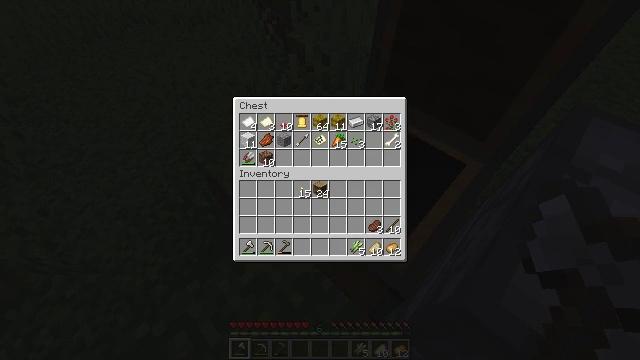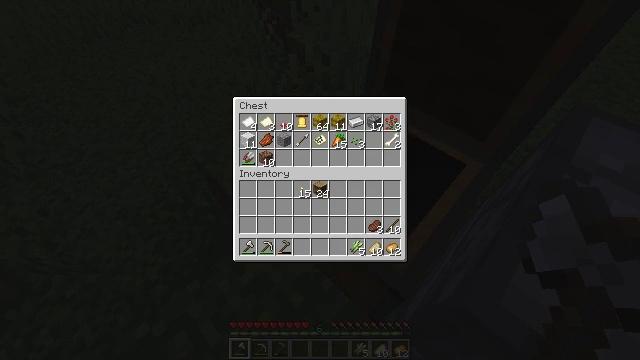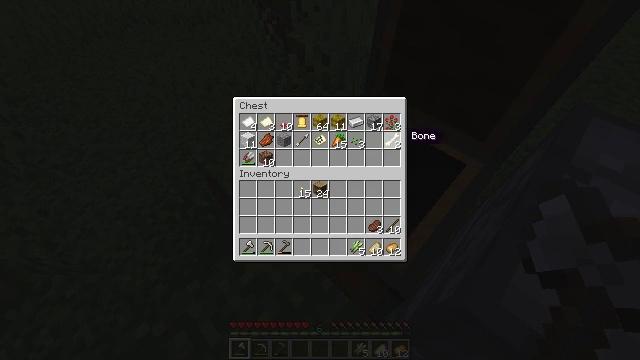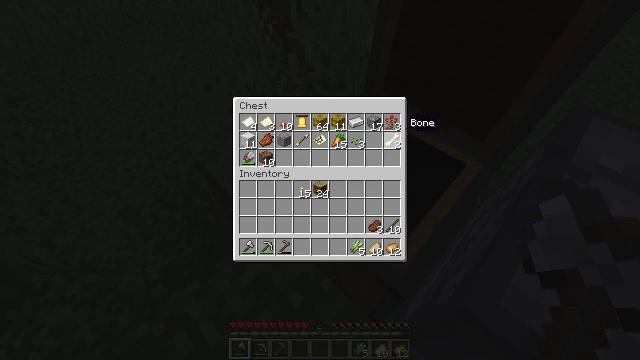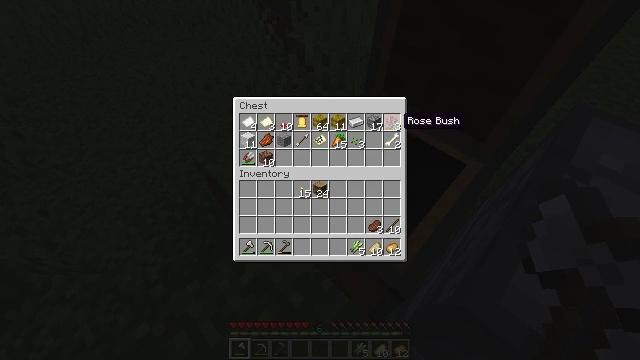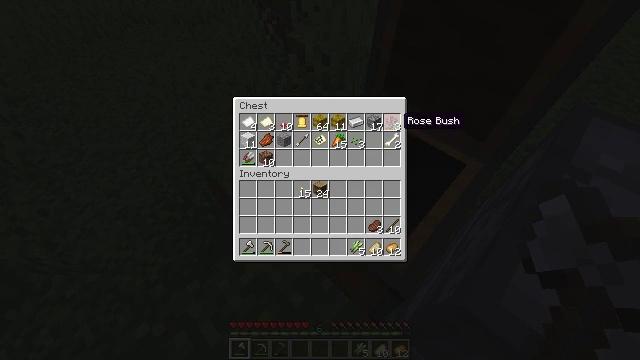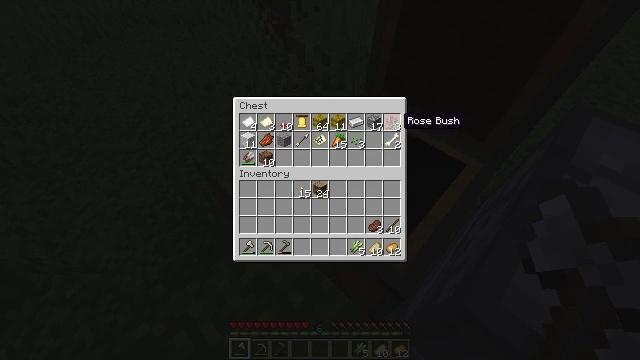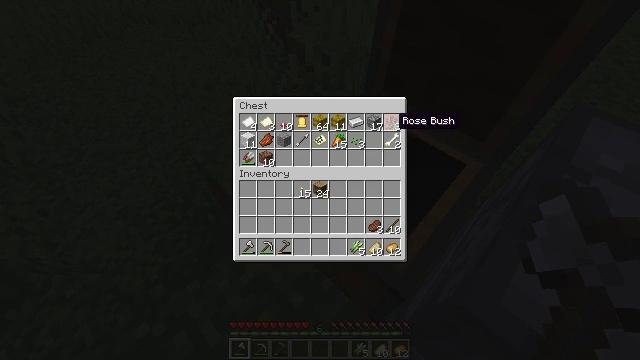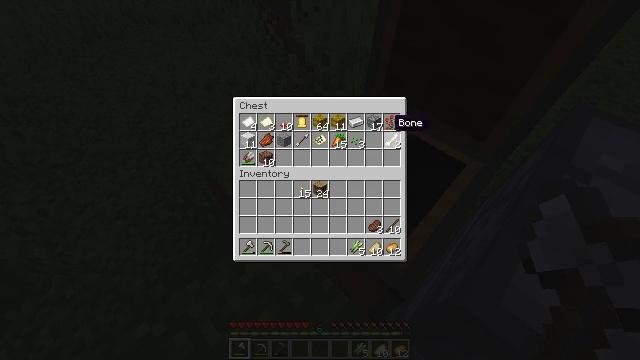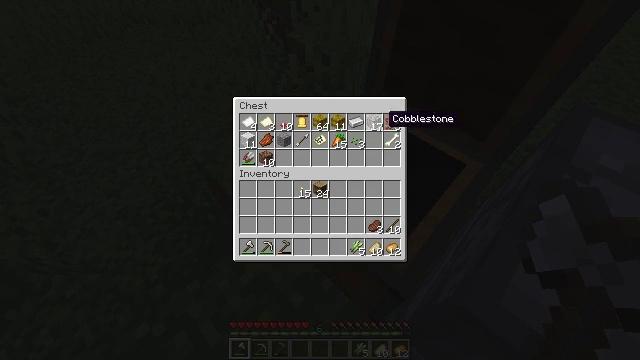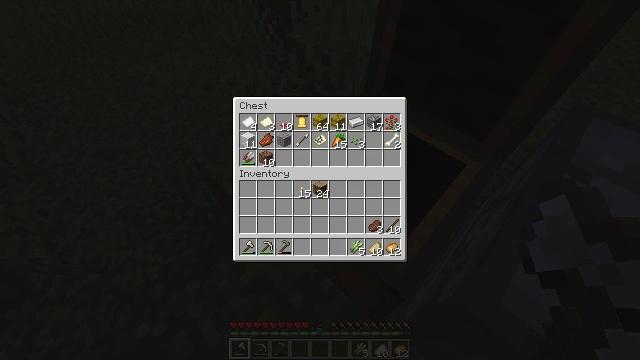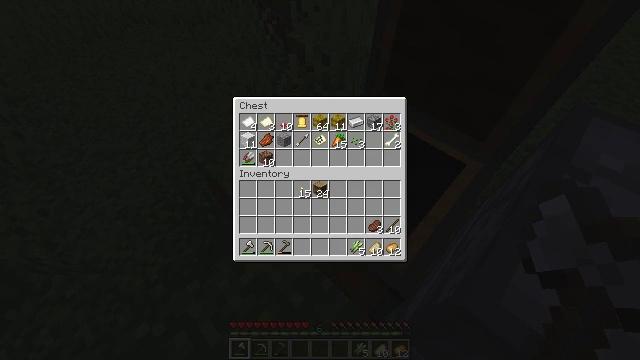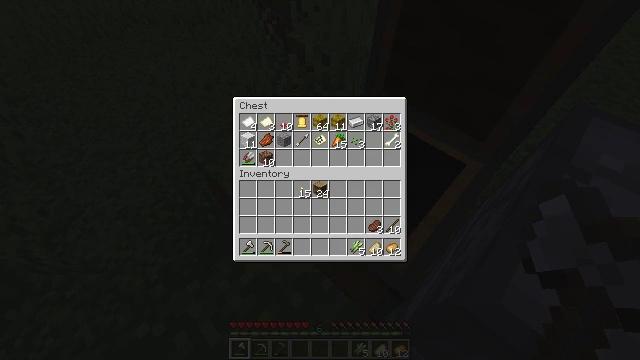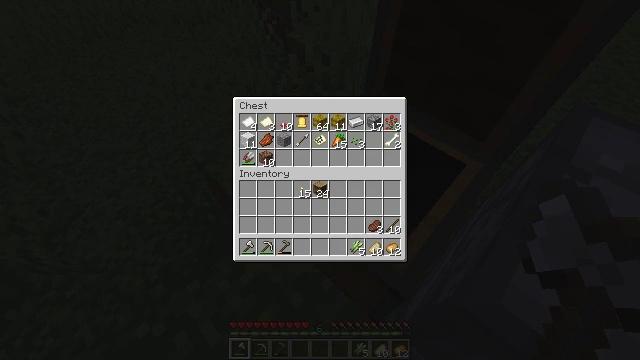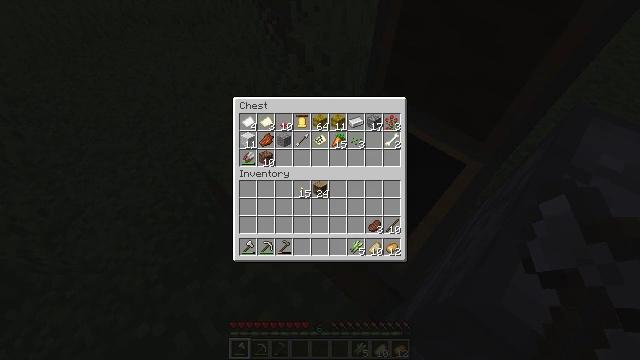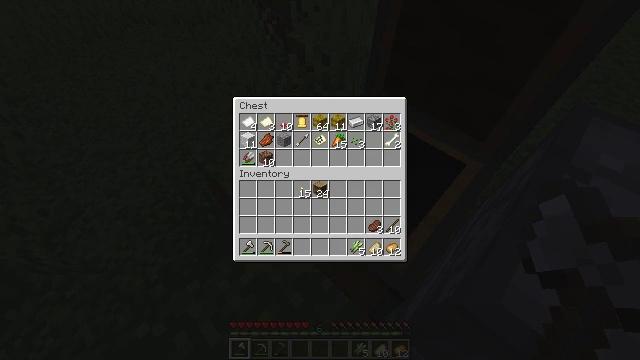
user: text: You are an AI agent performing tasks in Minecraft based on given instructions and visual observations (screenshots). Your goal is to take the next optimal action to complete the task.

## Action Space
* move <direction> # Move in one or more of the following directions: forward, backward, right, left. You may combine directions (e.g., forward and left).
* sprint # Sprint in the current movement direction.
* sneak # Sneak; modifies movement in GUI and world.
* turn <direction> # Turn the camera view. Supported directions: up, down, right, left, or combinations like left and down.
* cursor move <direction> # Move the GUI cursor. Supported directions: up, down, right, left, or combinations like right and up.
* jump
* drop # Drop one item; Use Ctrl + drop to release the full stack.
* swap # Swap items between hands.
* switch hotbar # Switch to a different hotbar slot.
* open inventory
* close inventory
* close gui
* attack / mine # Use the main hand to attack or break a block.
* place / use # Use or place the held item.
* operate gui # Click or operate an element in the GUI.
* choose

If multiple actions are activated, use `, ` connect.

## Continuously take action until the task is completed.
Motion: motion action
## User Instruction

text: Combine ingredients to craft wheat.
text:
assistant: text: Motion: sneak, cursor move up
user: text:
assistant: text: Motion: sneak, cursor move up
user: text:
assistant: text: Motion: sneak, cursor move up
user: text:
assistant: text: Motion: sneak
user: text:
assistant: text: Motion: sneak
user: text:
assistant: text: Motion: sneak
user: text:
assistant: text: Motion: sneak
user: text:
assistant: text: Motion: sneak
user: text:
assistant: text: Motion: sneak
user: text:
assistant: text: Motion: sneak, cursor move left and up
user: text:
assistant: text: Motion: sneak
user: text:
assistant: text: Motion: sneak, cursor move left
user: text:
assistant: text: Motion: sneak, cursor move left
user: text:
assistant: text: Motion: sneak, cursor move left
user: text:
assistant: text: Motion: sneak
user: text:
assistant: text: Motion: sneak, cursor move down
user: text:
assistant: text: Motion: sneak
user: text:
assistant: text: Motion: sneak
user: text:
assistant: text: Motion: sneak
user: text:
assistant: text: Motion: sneak
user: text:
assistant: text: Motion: sneak, operate gui
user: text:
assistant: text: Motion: sneak, operate gui
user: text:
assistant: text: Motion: sneak, operate gui
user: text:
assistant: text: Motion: sneak
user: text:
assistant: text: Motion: no_op
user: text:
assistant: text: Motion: no_op
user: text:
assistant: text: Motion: no_op
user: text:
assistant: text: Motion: no_op
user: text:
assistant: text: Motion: turn right and down, close inventory
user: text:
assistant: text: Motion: cursor move right and down, close inventory